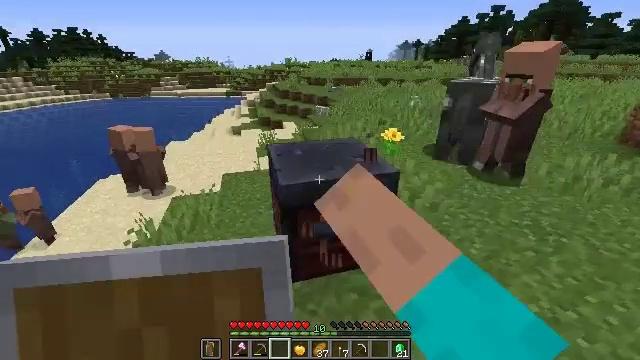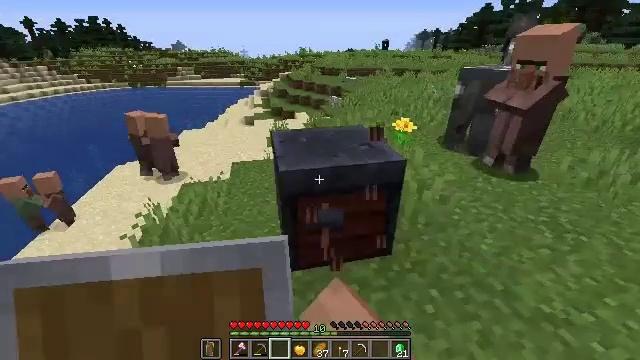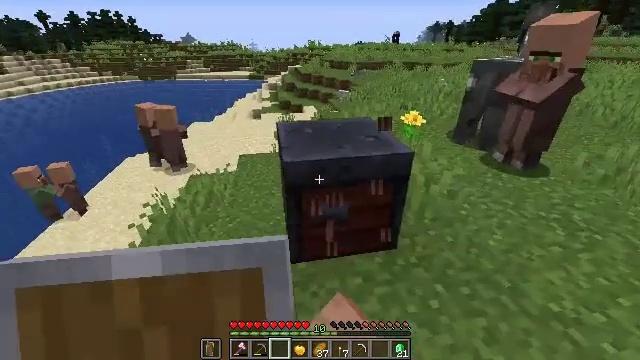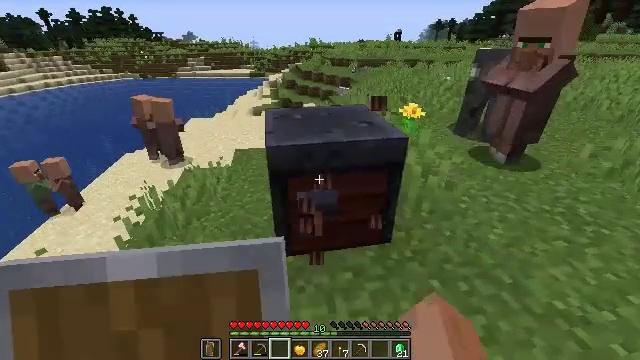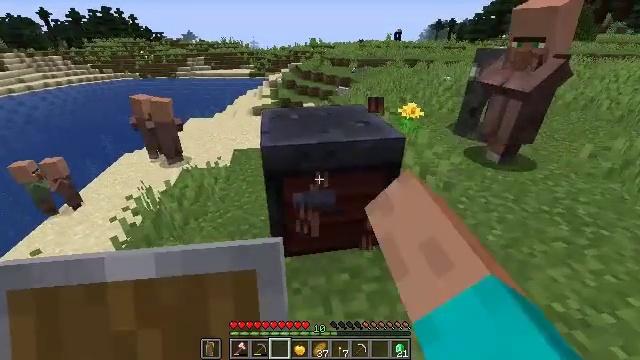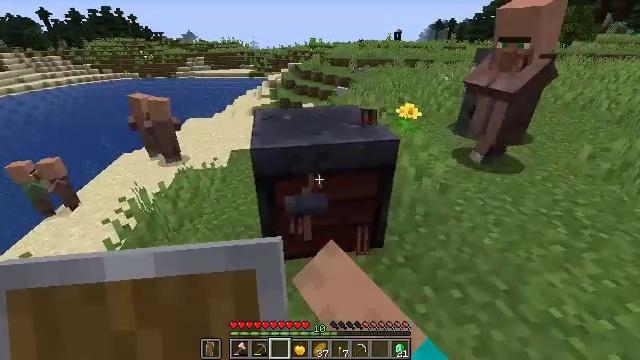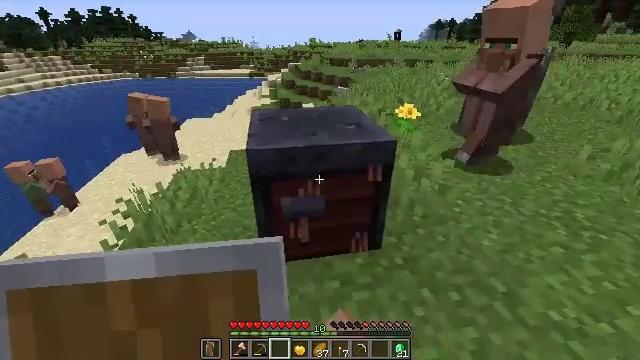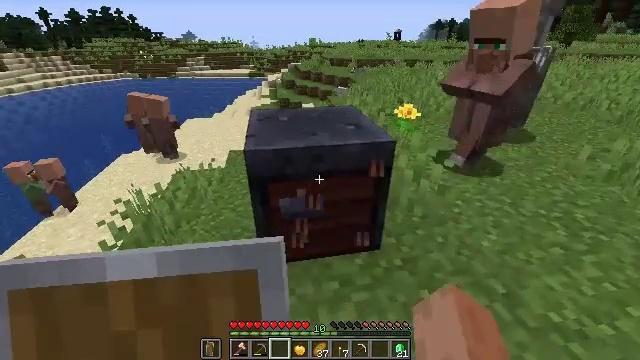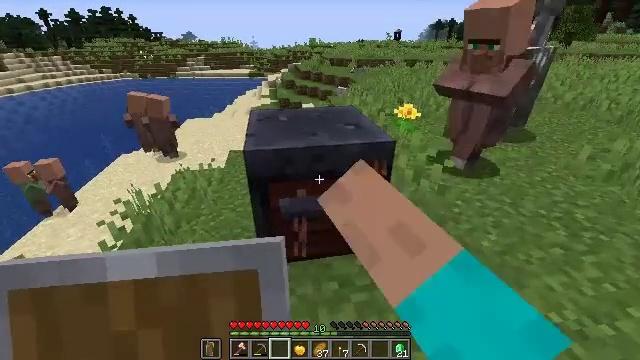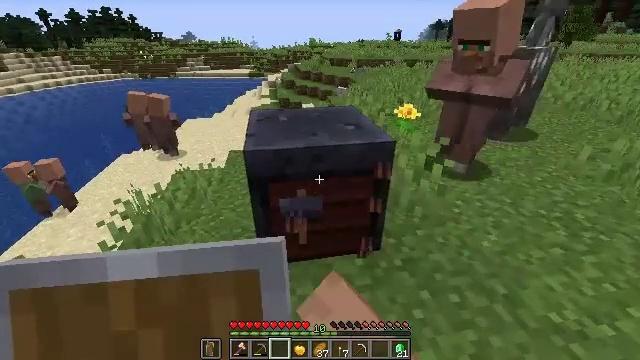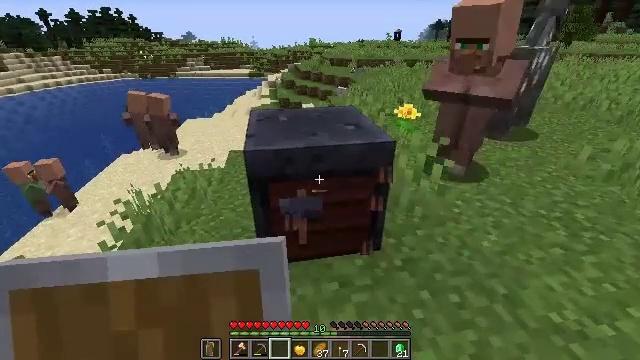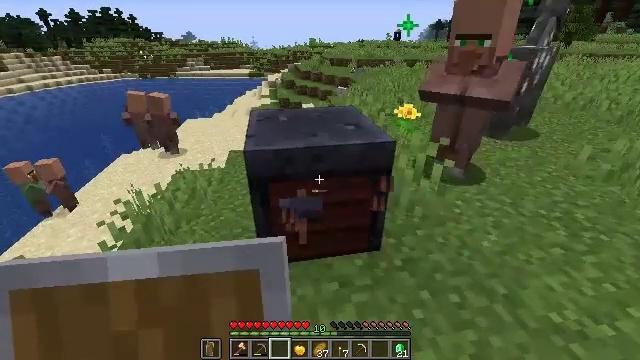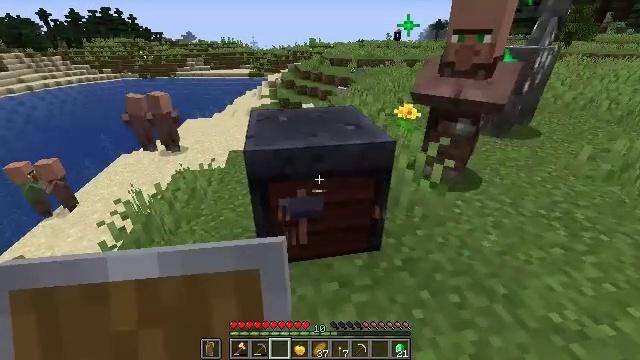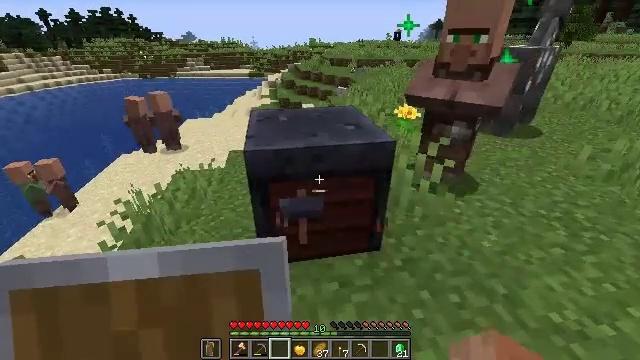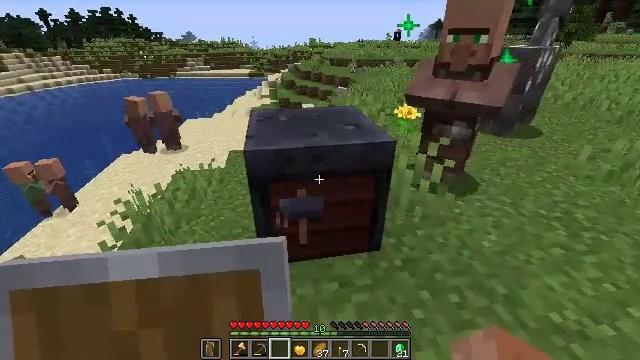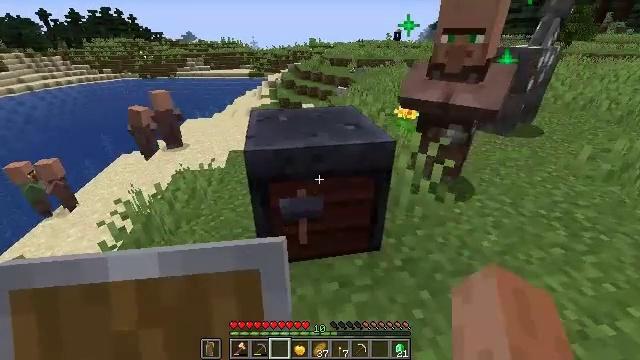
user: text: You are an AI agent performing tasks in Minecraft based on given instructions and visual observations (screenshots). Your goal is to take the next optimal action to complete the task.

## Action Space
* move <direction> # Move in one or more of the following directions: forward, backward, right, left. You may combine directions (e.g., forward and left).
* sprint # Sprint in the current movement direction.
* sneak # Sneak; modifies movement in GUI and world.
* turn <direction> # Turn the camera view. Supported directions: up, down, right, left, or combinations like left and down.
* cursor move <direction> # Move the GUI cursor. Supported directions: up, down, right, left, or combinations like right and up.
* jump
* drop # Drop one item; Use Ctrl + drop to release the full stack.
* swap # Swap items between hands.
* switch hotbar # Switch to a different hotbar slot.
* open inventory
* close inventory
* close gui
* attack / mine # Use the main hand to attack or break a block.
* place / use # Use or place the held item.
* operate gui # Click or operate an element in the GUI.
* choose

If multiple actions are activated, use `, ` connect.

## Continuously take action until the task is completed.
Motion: motion action
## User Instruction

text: Mine the smithing table.
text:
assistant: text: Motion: move forward and move right, turn left and down, attack / mine
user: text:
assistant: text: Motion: move forward, turn left and down, attack / mine
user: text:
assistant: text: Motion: attack / mine
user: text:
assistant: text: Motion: attack / mine
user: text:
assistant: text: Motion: attack / mine
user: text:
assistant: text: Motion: attack / mine
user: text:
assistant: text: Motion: attack / mine
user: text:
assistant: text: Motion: attack / mine
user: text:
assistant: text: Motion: attack / mine
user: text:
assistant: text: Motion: no_op
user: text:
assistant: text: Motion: no_op
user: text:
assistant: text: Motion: no_op
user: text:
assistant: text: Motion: no_op
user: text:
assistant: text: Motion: no_op
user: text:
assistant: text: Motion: no_op
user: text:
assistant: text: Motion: turn right
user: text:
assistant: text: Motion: turn right and up
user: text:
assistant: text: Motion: turn right and up
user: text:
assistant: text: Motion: no_op
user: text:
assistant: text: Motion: no_op
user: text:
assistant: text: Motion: turn right
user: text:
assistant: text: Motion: turn right and up
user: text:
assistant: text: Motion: move forward
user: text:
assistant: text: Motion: move forward, turn right and up
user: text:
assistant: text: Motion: move forward, turn right and up
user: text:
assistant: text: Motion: turn right and up
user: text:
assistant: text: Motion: use / place
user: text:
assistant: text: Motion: use / place
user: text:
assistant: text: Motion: use / place
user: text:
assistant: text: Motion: use / place